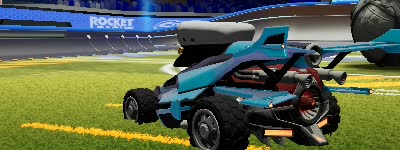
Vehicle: aftershock